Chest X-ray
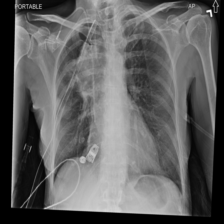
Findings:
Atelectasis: positive
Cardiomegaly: negative
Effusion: negative
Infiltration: negative
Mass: positive
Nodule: negative
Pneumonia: negative
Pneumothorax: positive
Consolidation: negative
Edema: negative
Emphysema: negative
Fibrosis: negative
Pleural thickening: negative
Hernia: negative